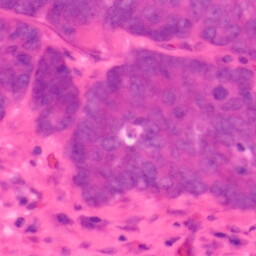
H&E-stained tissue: Colon